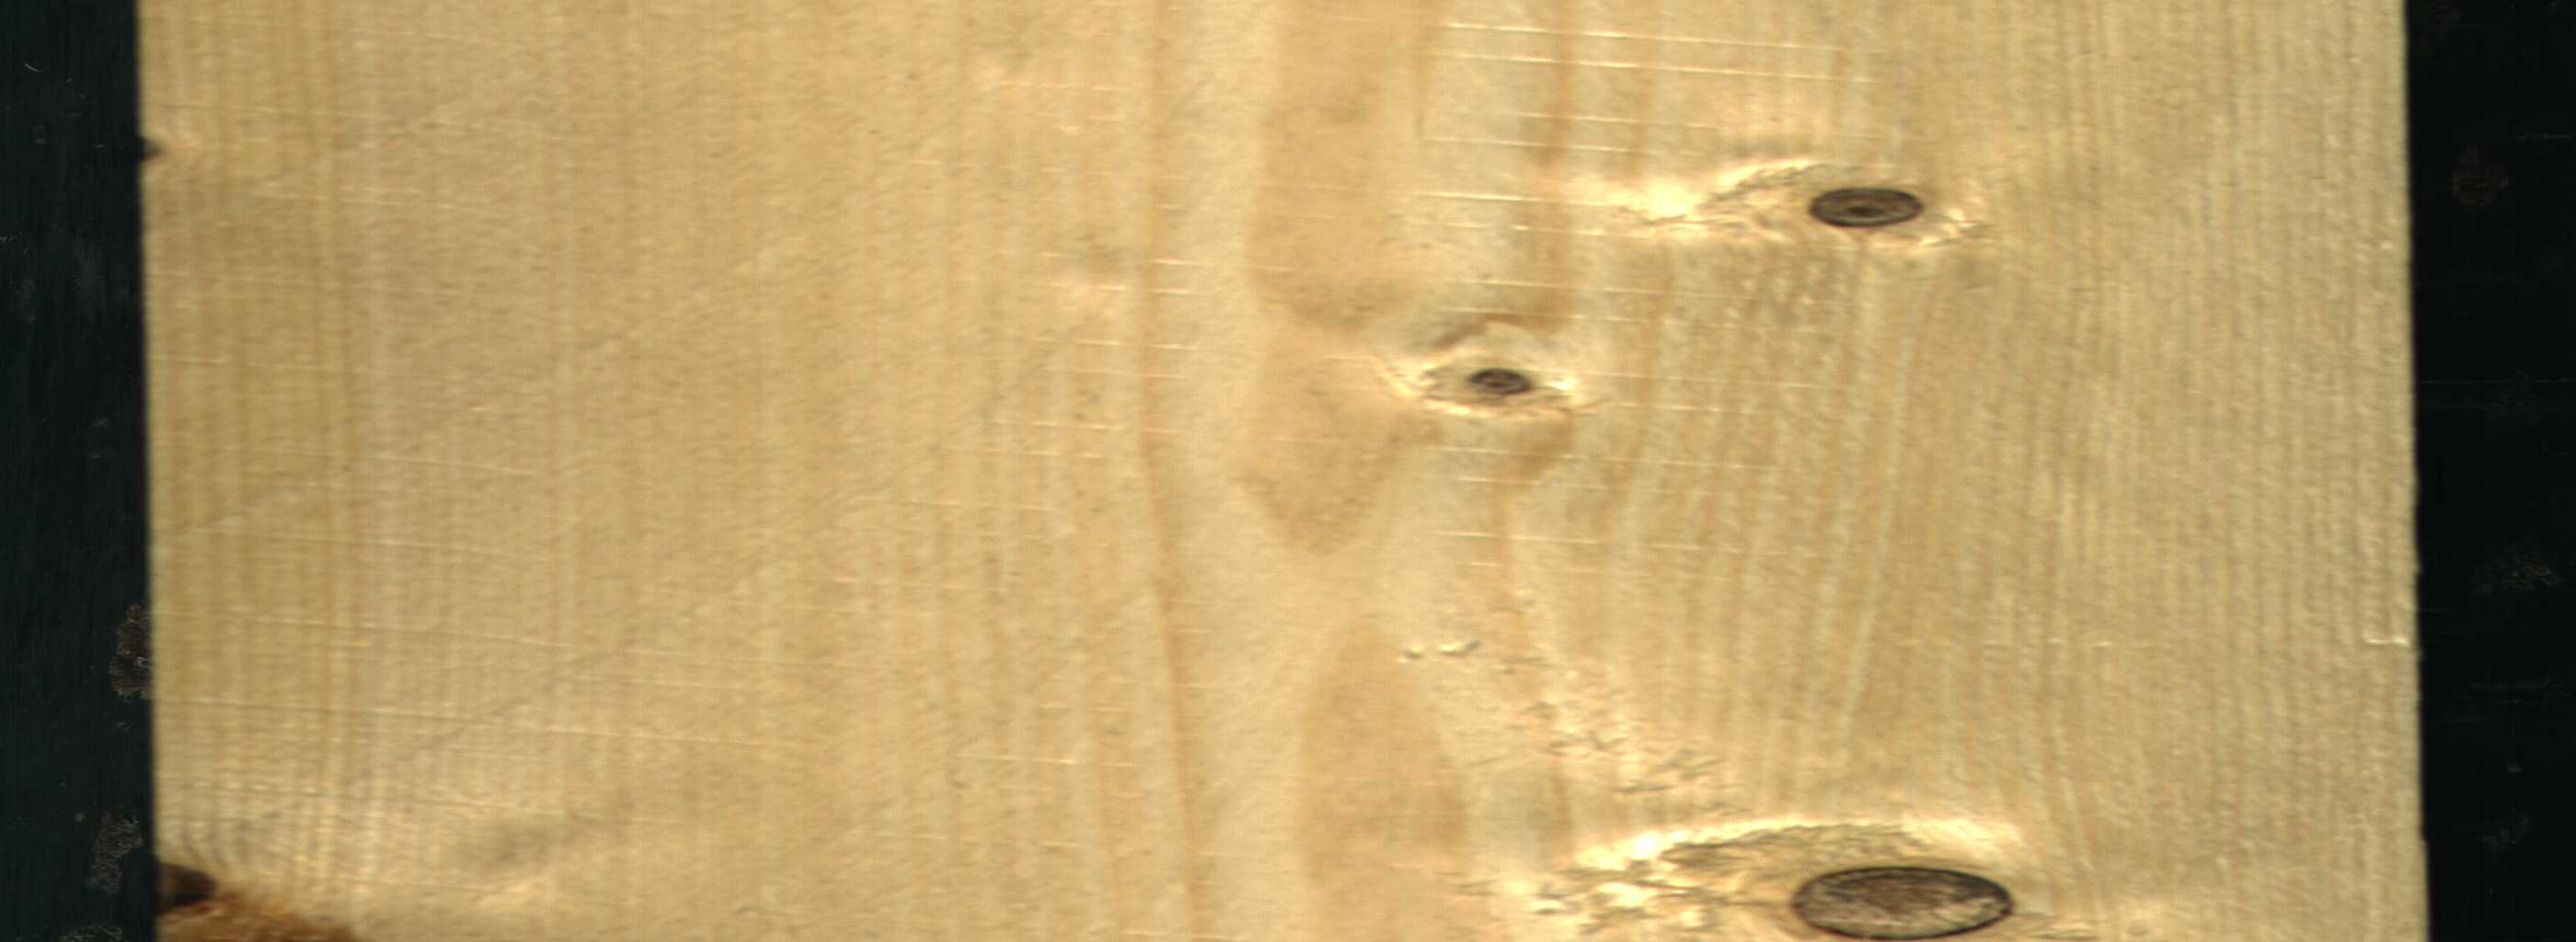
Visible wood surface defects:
Knot_missing
Dead_Knot
Dead_Knot
Live_Knot